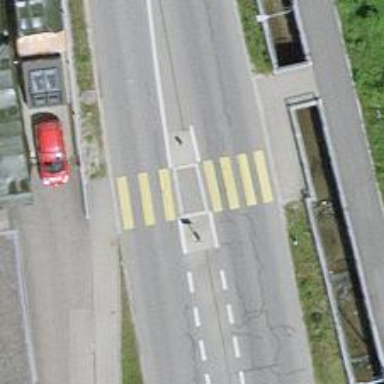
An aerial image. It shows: Marked road crossing.